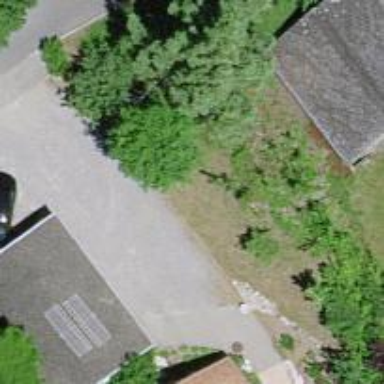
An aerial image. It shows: Group of garages.